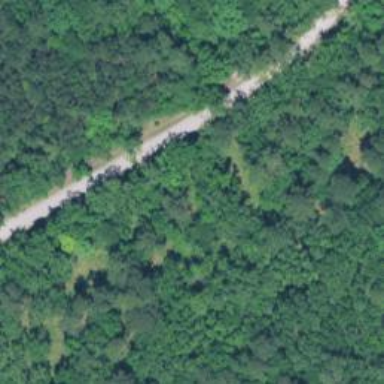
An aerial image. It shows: Unclassified road.